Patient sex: M
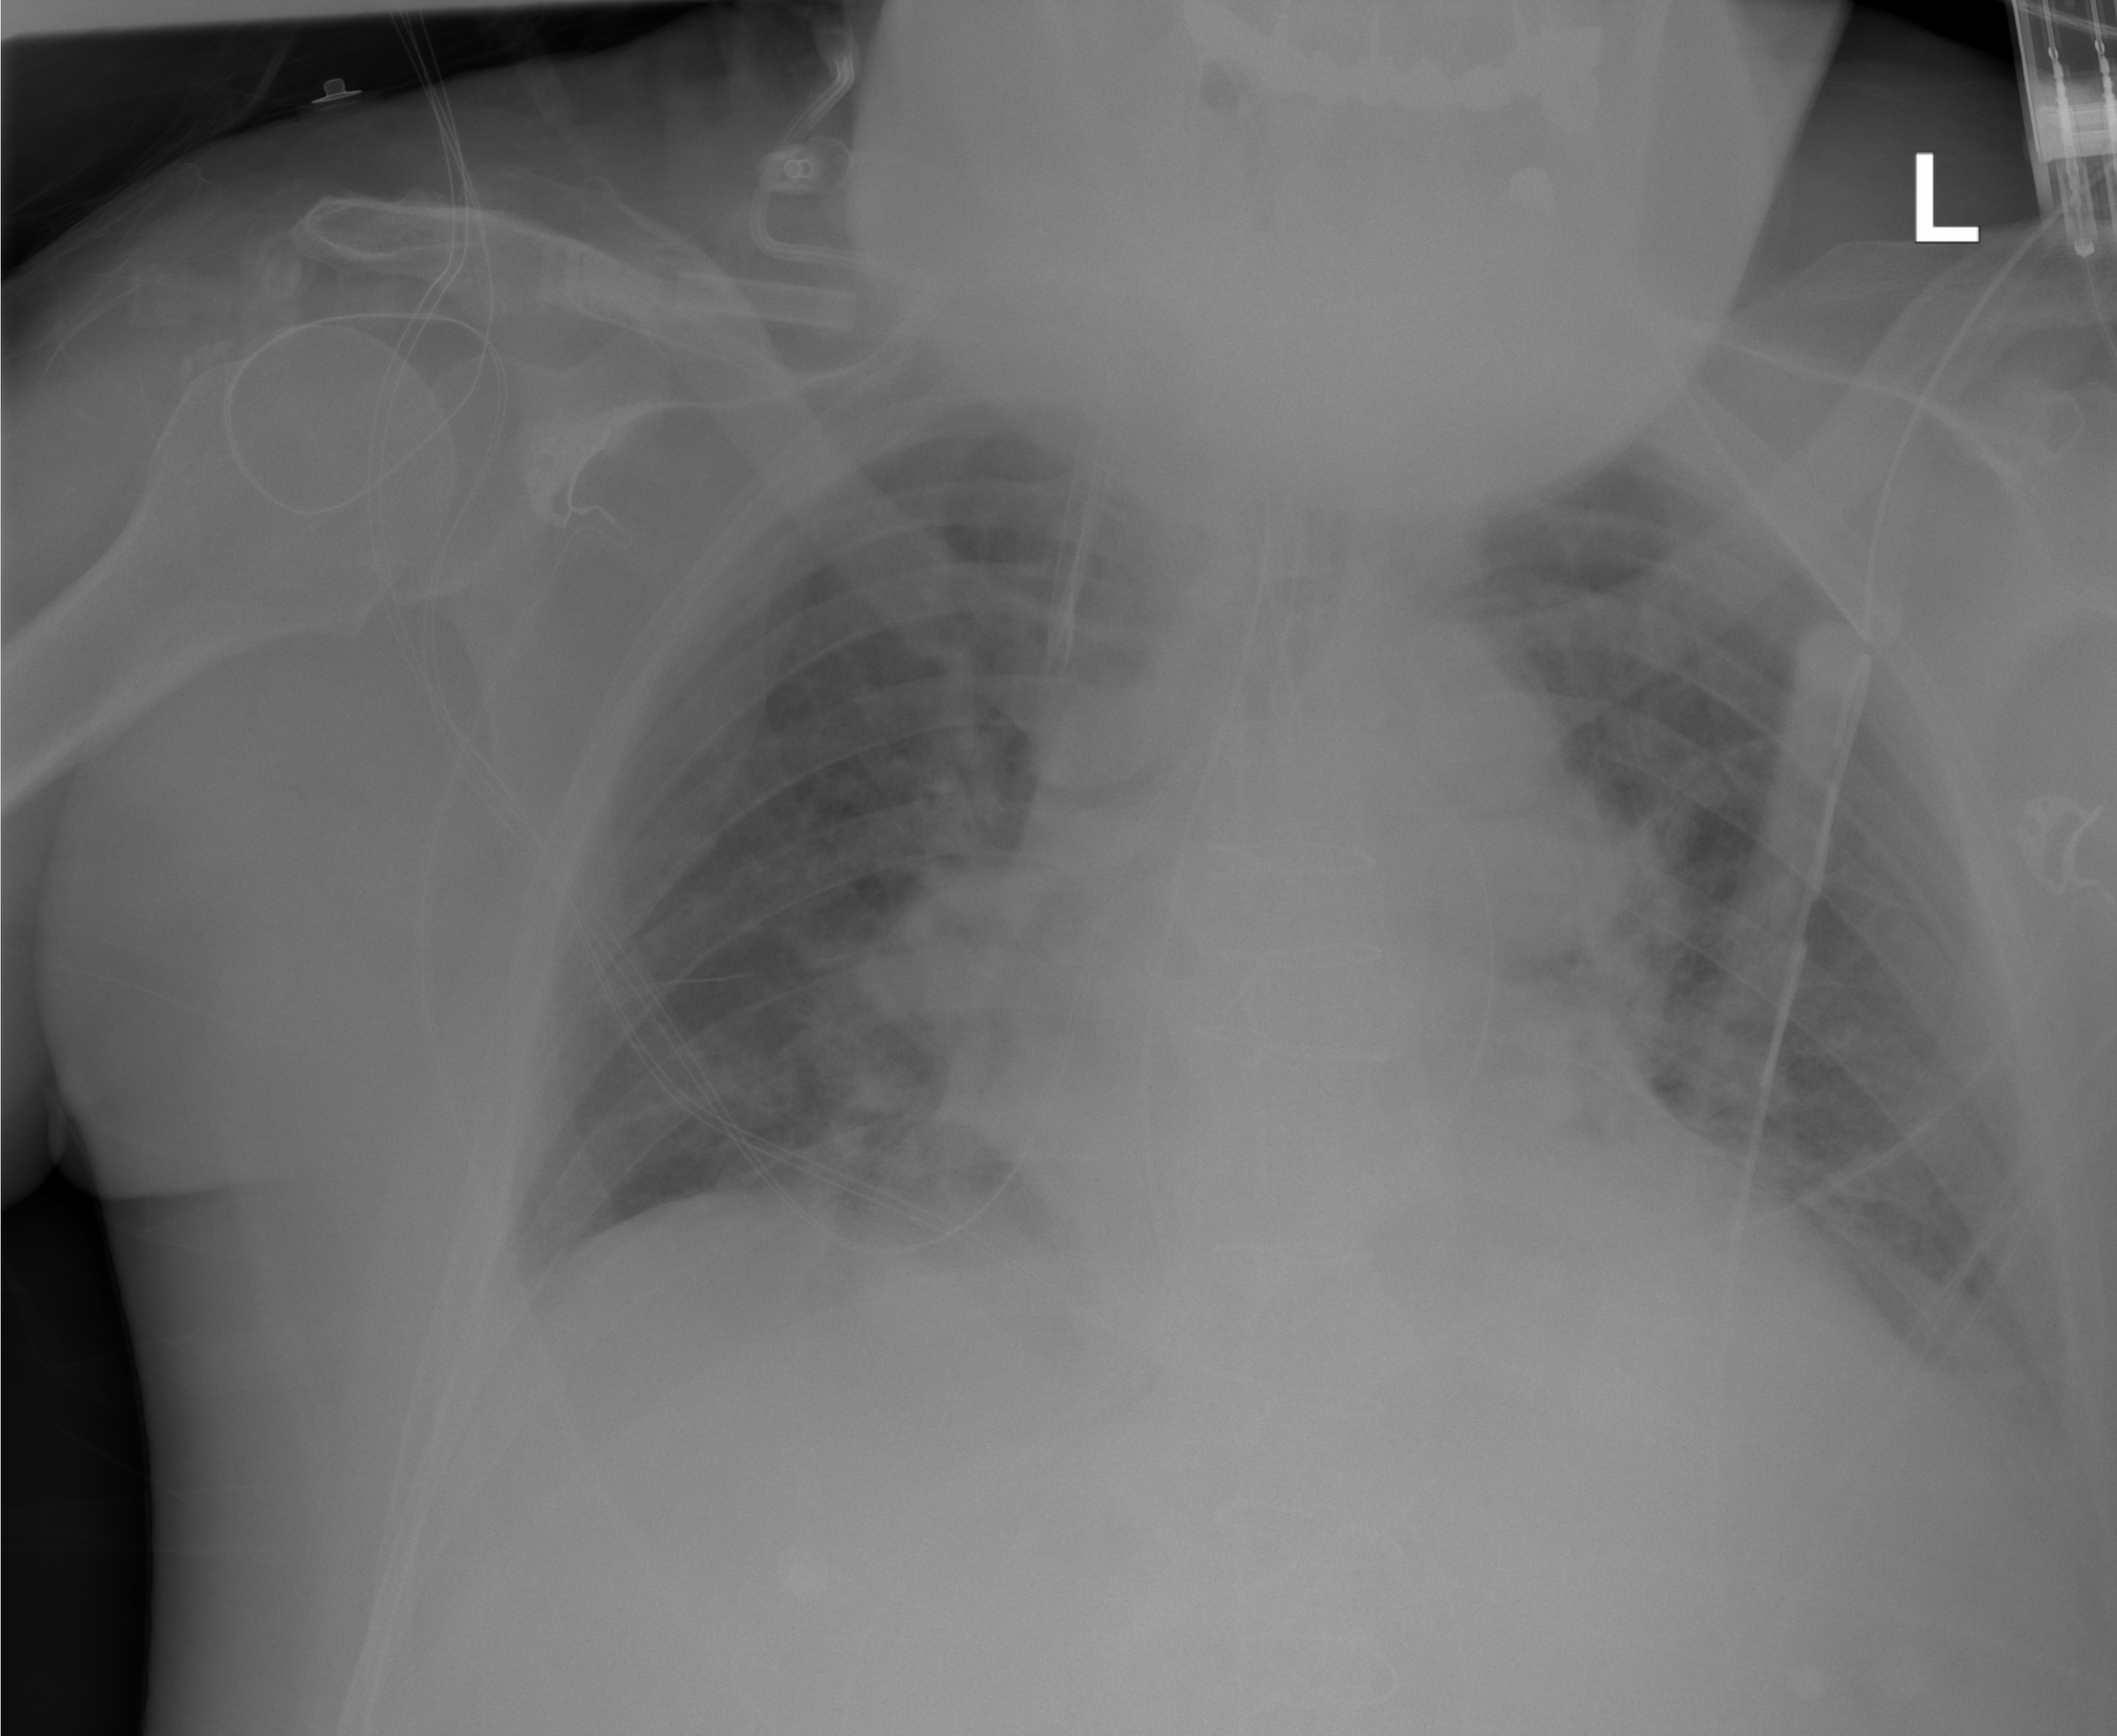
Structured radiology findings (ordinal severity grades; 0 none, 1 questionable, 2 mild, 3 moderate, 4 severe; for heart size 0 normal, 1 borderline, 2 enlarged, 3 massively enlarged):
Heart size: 0
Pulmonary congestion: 2
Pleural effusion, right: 0
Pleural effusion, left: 0
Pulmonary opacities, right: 2
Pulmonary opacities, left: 2
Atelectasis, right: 2
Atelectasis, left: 1